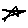
Label: star